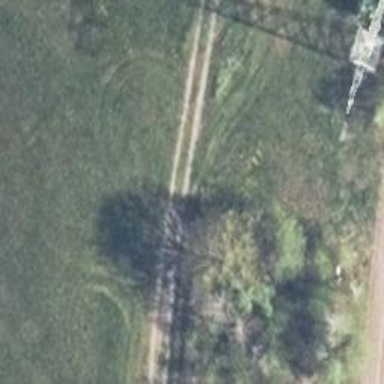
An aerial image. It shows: Sandy track road with grade4 tracktype.